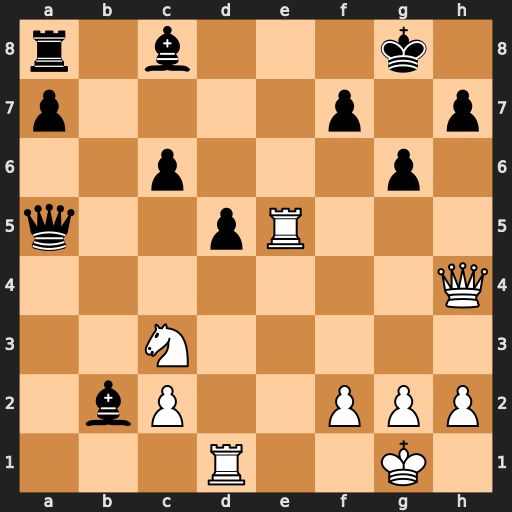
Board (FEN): r1b3k1/p4p1p/2p3p1/q2pR3/7Q/2N5/1bP2PPP/3R2K1
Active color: w
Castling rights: -
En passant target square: -
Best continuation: Re8+